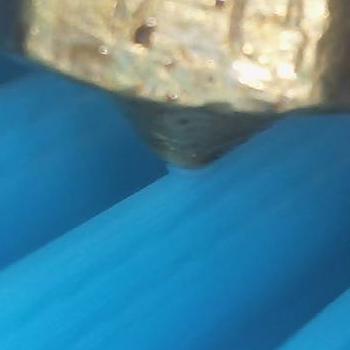
Flow rate: 158%